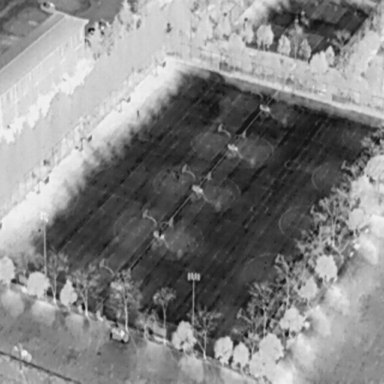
There is a Person in the infrared image.